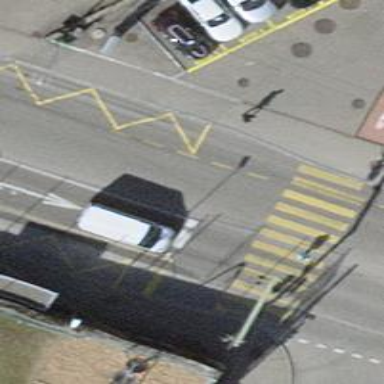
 and trolley wires are present. The cycleway on the right side is shared with the busway."